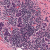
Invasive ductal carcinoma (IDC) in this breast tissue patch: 1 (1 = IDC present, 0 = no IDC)